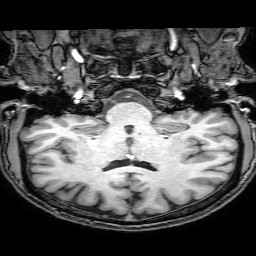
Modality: T1w
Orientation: sagittal
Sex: male
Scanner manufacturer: philips
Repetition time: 0.008129 s
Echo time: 0.00373 s